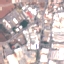
Land use / land cover: Industrial